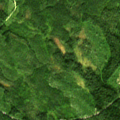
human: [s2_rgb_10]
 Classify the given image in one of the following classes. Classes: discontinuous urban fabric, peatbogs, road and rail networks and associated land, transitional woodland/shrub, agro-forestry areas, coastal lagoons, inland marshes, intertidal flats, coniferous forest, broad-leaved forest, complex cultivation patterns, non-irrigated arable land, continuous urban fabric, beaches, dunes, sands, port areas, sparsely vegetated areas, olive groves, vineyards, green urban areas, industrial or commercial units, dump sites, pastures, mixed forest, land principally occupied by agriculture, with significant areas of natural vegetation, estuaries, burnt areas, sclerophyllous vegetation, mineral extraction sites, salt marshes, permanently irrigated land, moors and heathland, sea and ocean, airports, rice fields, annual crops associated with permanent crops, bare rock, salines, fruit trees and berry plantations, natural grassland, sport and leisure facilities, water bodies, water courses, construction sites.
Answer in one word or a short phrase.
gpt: coniferous forest